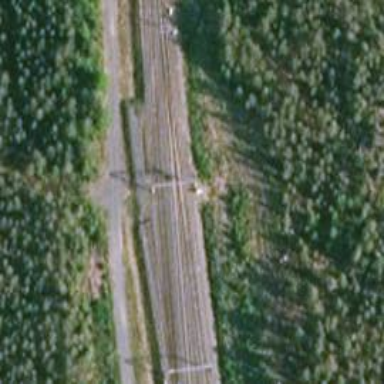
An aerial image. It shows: Rail siding with electrified contact lines.